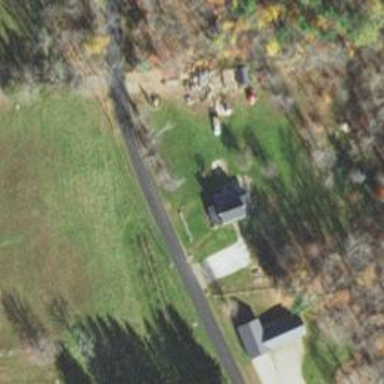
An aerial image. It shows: Driveway.